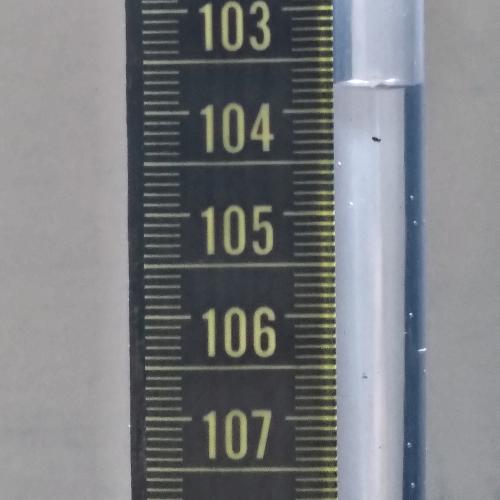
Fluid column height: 103.8 cm